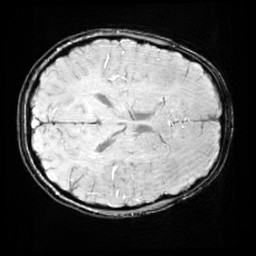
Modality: SWI
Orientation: axial
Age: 12
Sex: male
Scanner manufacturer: siemens
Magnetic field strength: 3 T
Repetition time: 0.027 s
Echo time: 0.02 s